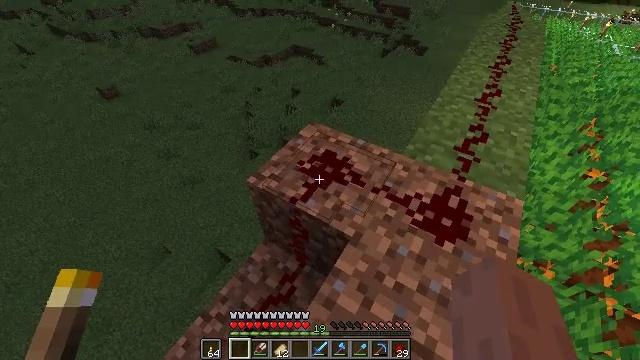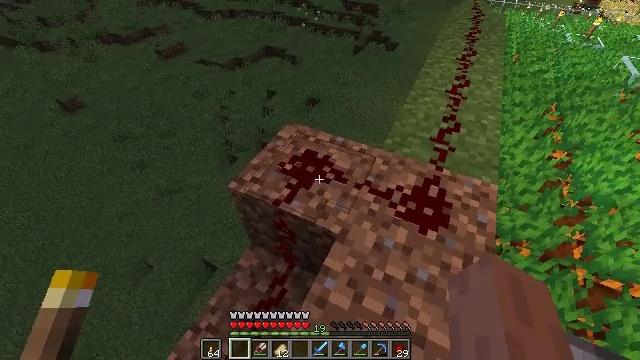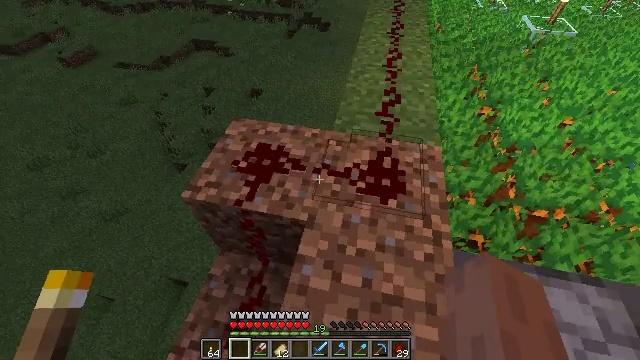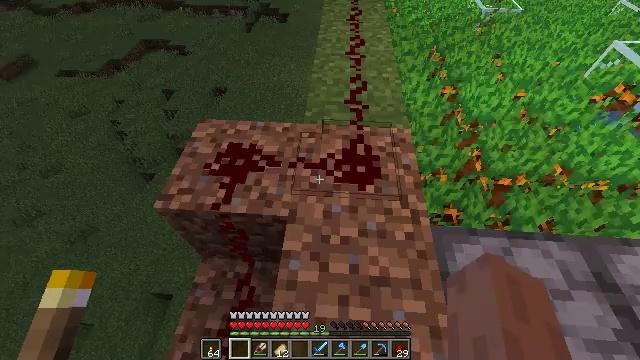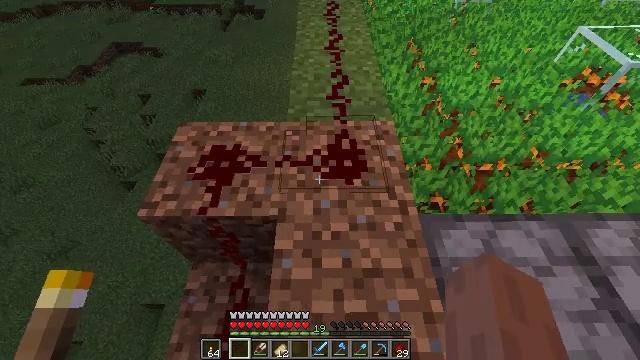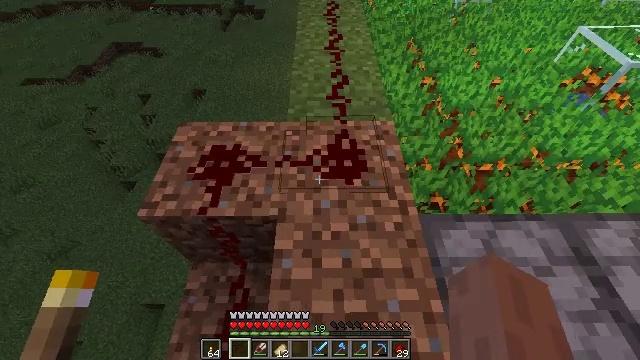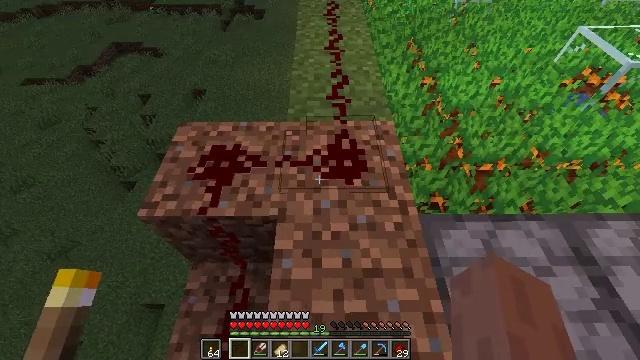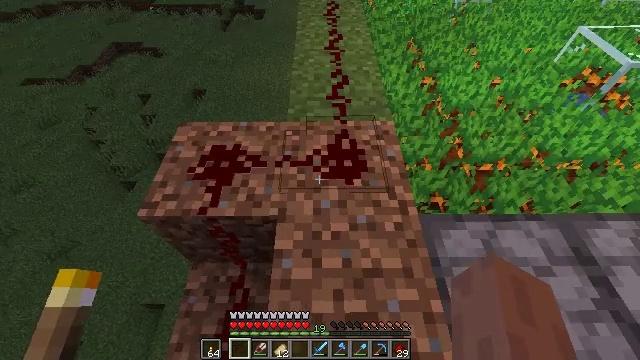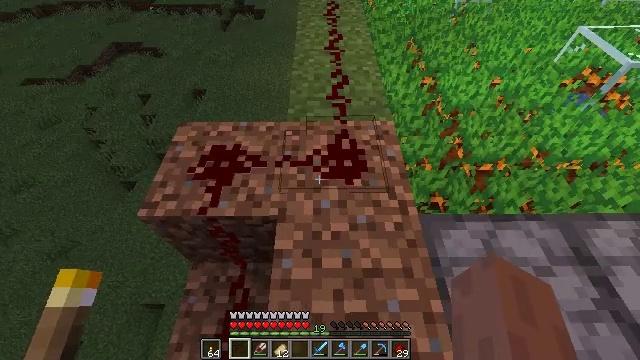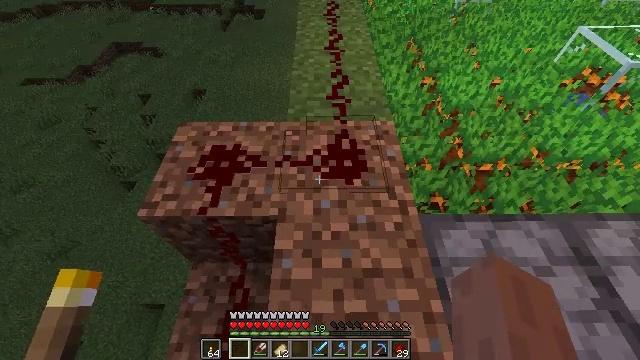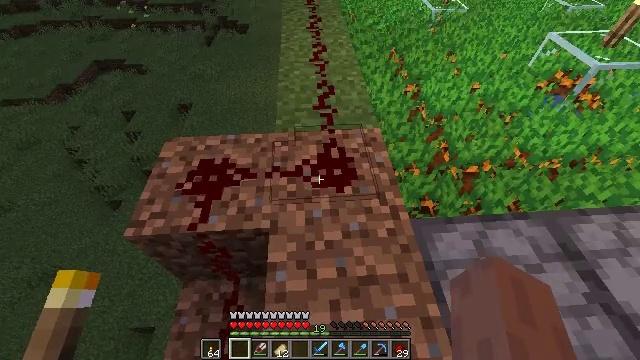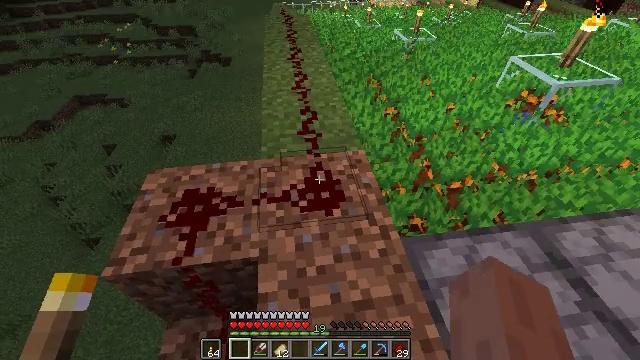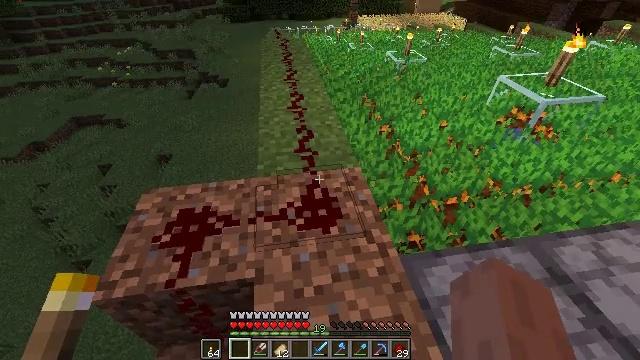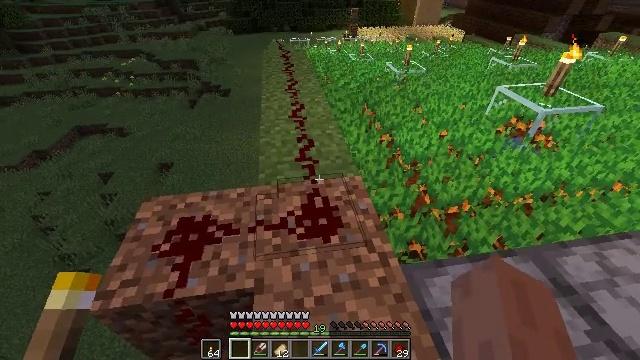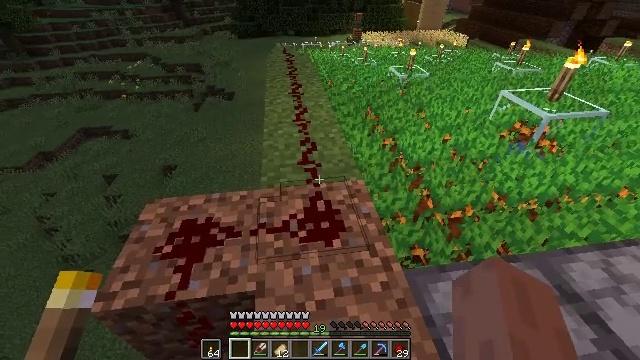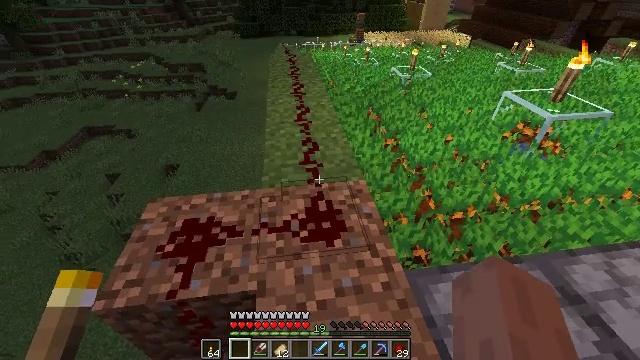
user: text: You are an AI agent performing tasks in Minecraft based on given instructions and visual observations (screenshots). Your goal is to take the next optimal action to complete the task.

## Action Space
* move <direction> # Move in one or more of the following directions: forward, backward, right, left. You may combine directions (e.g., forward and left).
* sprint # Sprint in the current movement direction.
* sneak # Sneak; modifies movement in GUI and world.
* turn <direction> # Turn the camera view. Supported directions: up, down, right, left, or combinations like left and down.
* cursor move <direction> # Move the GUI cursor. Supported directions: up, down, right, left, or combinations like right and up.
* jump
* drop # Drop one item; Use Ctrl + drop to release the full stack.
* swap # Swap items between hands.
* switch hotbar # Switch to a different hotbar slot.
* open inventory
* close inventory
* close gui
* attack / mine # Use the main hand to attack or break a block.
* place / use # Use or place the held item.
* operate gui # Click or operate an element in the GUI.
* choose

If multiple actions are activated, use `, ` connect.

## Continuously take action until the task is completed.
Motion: motion action
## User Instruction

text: Interact with a furnace to make glass.
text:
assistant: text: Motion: turn right
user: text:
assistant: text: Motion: turn right and down
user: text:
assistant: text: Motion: turn right and down
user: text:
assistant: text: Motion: turn right
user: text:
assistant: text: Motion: no_op
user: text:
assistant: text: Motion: no_op
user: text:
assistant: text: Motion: no_op
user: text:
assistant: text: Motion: no_op
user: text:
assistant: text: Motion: no_op
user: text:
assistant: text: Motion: turn right and up
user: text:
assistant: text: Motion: turn right and up
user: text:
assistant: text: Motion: turn right and up
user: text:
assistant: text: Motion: turn up
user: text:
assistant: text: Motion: no_op
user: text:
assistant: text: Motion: no_op
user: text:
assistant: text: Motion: no_op
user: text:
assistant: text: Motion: move forward
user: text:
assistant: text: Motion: move forward
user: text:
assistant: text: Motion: move forward
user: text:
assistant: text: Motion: move forward
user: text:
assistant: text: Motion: no_op
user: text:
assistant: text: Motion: no_op
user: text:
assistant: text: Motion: no_op
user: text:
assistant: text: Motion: no_op
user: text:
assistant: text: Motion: no_op
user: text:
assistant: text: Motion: no_op
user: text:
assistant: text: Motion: no_op
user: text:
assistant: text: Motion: no_op
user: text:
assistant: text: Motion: no_op
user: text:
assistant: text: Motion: move forward